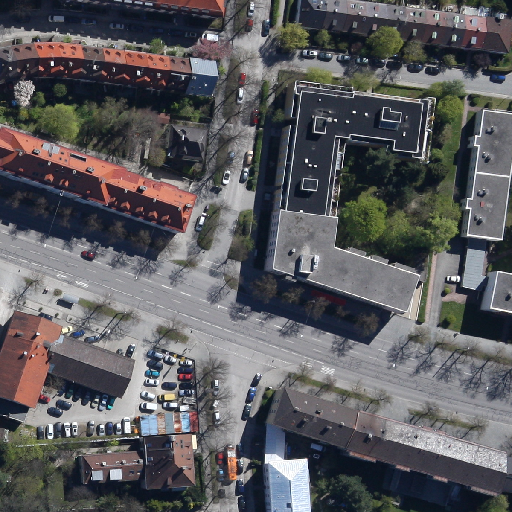
Referring expression: light-duty vehicle in the parking area